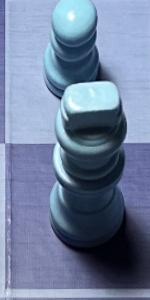
Label: King_White